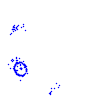
Particle: proton